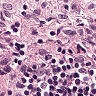
Metastatic tissue present: no